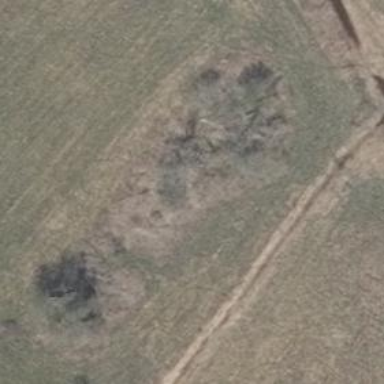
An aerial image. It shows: Hunting stand.